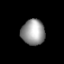
Tissue: lung
Cell type: Epithelial cells
Senescence score: 0.6126
Nuclear area (px): 590
Mean DAPI intensity: 151.21